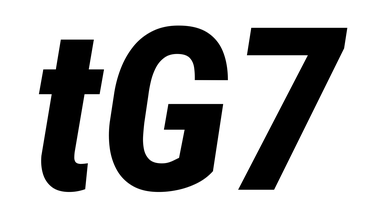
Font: Roboto-Italic_Condensed_ExtraBold_Italic